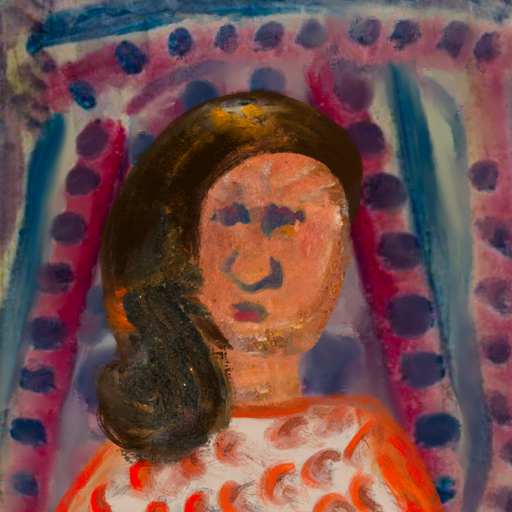
Background: HillGirl, Head And Neck Front: Boggyland, Face Front: In_The_Sun, Bust: Rupkatha, Hair Front: Gypsy_Queen, Head Accessory: Blank, Second Necklace: Blank, Necklace: Blank, Baby: Blank